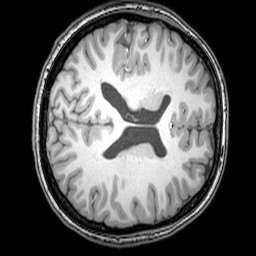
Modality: T1w
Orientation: axial
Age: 24
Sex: female
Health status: healthy
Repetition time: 0.081 s
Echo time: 0.037 s